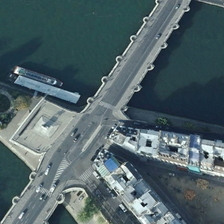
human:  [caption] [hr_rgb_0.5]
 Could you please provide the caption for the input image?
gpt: a bridge is over a green river with two large buildings near to it .

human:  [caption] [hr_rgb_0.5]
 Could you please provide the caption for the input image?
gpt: a bridge is over a green river with two large buildings near to it .

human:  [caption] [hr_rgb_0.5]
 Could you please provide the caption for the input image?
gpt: a bridge is over a green river with two large buildings near to it .

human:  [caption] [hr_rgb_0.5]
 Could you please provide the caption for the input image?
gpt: a bridge is over a green river with two large buildings near to it .

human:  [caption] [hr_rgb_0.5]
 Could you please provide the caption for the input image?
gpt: a bridge is over a green river with two large buildings near to it .